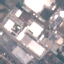
Label: Industrial